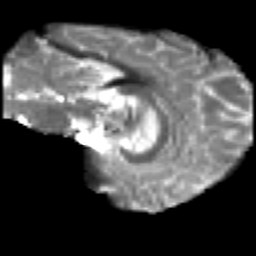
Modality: T2w
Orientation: sagittal
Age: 25
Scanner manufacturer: siemens
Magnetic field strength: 3 T
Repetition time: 2.2 s
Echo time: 0.084 s